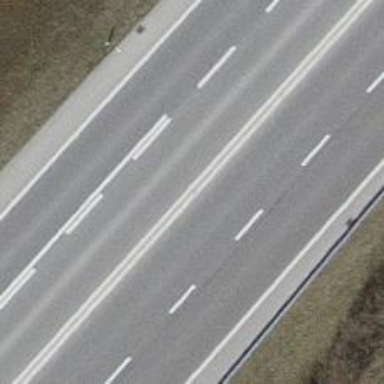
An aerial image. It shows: Trunk highway.